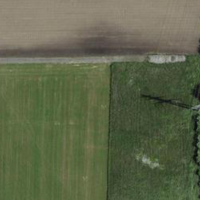
EUNIS habitat code: 52
Species observed at this site:
Milvus milvus